Question: I'm trying to create RESTful Web Service which will return json or xml according to request content type:
My controller looks like this:
'''
@Controller
public class RESTController {
@RequestMapping(value="/rest/{id}", method=RequestMethod.GET)
@ResponseBody
public User getUser(@PathVariable Long id){
User user = .....
return user;
}
'''
My User Class looks like this:
'''
@XStreamAlias("user")
public class User {
private long id;
private String firstName;
private String lastName;
other setters and getters..............
}
'''
and finally my Servlet.xml looks like this:
'''
<mvc:annotation-driven />
<context:annotation-config />
<context:component-scan base-package="com.vanilla.rest.controllers" />
<bean class="org.springframework.web.servlet.view.ContentNegotiatingViewResolver">
<property name="ignoreAcceptHeader" value="true" />
<property name="favorPathExtension" value="false" />
<property name="order" value="1" />
<property name="mediaTypes">
<map>
<entry key="xml" value="application/xml" />
<entry key="json" value="application/json" />
</map>
</property>
<property name="defaultViews">
<list>
<ref bean="xmlView"/>
<ref bean="jsonView"/>
</list>
</property>
</bean>
<bean id="jsonView"
class="org.springframework.web.servlet.view.json.MappingJacksonJsonView">
<property name="contentType" value="application/json;charset=UTF-8"/>
<property name="disableCaching" value="false"/>
</bean>
<bean id="xmlView"
class="org.springframework.web.servlet.view.xml.MarshallingView">
<property name="contentType" value="application/xml;charset=UTF-8"/>
<constructor-arg>
<ref bean="xstreamMarshaller"/>
</constructor-arg>
</bean>
<bean id="xstreamMarshaller" class="org.springframework.oxm.xstream.XStreamMarshaller">
<property name="autodetectAnnotations" value="true" />
<property name="annotatedClass" value="com.vanilla.rest.entities.User"/>
</bean>
'''
My problem is that no matter what content type I'm sending i'm always getting JSON response.

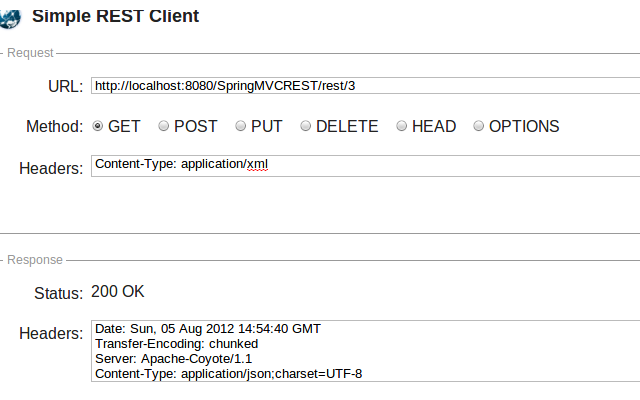
Answer: Looks like you need to add
'''
Accept: application/xml
'''
to your request headers.